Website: bh-photo
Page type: cross-sells
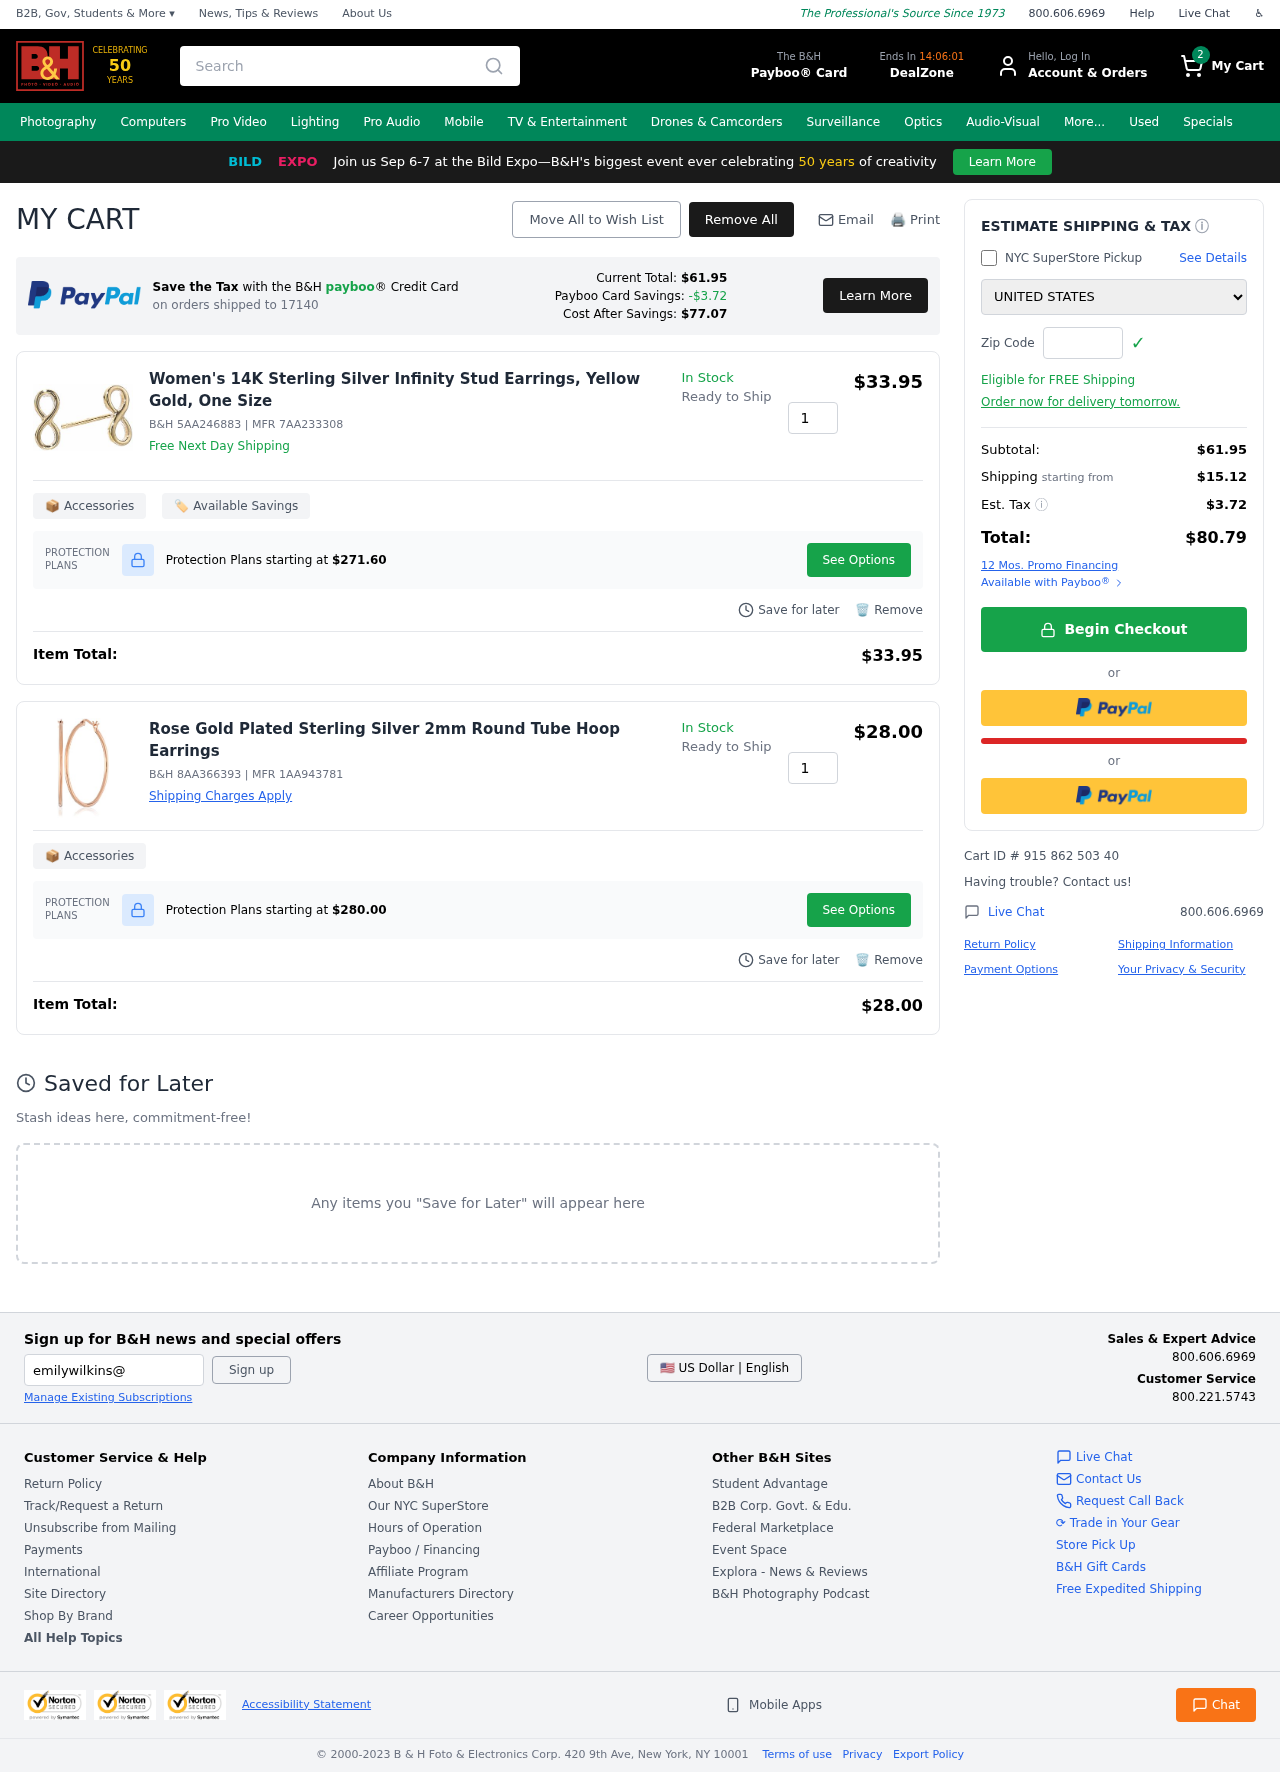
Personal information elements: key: PII_COUNTRY
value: United States
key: PII_POSTCODE
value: on orders shipped to 17140
Product elements: key: PRODUCT1_NAME
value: Women's 14K Sterling Silver Infinity Stud Earrings, Yellow Gold, One Size
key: PRODUCT1_PRICE
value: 33.95
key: PRODUCT1_QUANTITY
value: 1
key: PRODUCT2_NAME
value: Rose Gold Plated Sterling Silver 2mm Round Tube Hoop Earrings
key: PRODUCT2_PRICE
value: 28
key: PRODUCT2_QUANTITY
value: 1
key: PRODUCT1_SKU
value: B&H 5AA246883
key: PRODUCT1_MFR
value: MFR 7AA233308
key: PRODUCT1_PROTECTION_PRICE
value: $271.60
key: PRODUCT1_ITEM_TOTAL
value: $33.95
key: PRODUCT2_SKU
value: B&H 8AA366393
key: PRODUCT2_MFR
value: MFR 1AA943781
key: PRODUCT2_PROTECTION_PRICE
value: $280.00
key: PRODUCT2_ITEM_TOTAL
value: $28.00
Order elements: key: ORDER_NUM_ITEMS
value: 2
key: PAYBOO_CURRENT_TOTAL
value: $61.95
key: ORDER_SUBTOTAL
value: $61.95
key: ORDER_SHIPPING_COST
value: $15.12
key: ORDER_TAX
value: $3.72
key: ORDER_TOTAL
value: $80.79
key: ORDER_ID
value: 915 862 503 40
Search elements: key: HEADER_SEARCH
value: Search
Other elements: key: PAYBOO_SAVINGS
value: -$3.72
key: PAYBOO_COST_AFTER_SAVINGS
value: $77.07